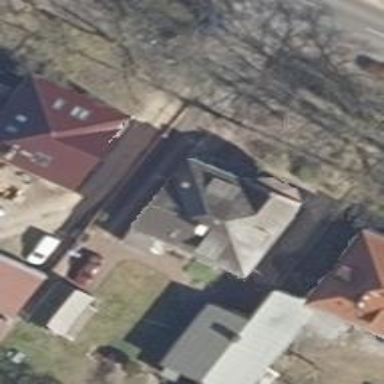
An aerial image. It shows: Hipped roof house.